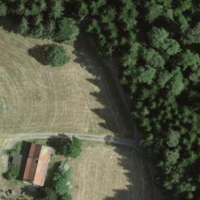
EUNIS habitat code: 44
Species observed at this site:
Astrantia major